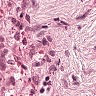
Metastatic tissue present: no